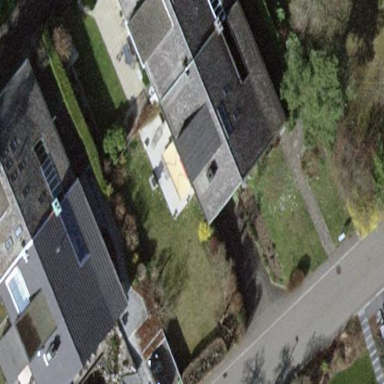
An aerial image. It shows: Terrace building.